【题型】填空题　【知识点】立体几何　【难度】medium
已知点$S,A,B,C$均在半径为$2$的球面上，$\triangle ABC$是边长为$3$的等边三角形，$SA\perp$平面$ABC$，则$SA=\underline{\qquad\qquad}$.
【解答】
\vspace{0.5cm}
\noindent\textbf{【答案】$2$}

\vspace{0.5cm}
\noindent\textbf{【分析】先用正弦定理求底面外接圆半径，再结合直棱柱的外接球以及球的性质运算求解.}

\vspace{0.5cm}
\noindent\textbf{【详解】如图，将三棱锥$S-ABC$转化为正三棱柱$SMN-ABC$，}
\noindent\textbf{设$\triangle ABC$的外接圆圆心为$O_1$，半径为$r$，}
\noindent\textbf{则$2r=\dfrac{AB}{\sin\angle ACB}=\dfrac{3}{\dfrac{\sqrt{3}}{2}}=2\sqrt{3}$，可得$r=\sqrt{3}$，}
\noindent\textbf{设三棱锥$S-ABC$的外接球球心为$O$，连接$OA,OO_1$，则$OA=2,OO_1=\dfrac{1}{2}SA$，}
\noindent\textbf{因为$OA^2=OO_1^2+O_1A^2$，即$4=3+\dfrac{1}{4}SA^2$，解得$SA=2$.}
\noindent\textbf{故答案为：$2$.}

\vspace{0.5cm}
\noindent\textbf{【点睛】方法点睛：多面体与球切、接问题的求解方法}
\noindent\textbf{（1）涉及球与棱柱、棱锥的切、接问题时，一般过球心及多面体的特殊点(一般为接、切点)或线作截面，把空间问题转化为平面问题求解；}
\noindent\textbf{（2）若球面上四点$P、A、B、C$构成的三条线段$PA、PB、PC$两两垂直，且$PA=a$，$PB=b$，$PC=c$，一般把有关元素“补形”成为一个球内接长方体，根据$4R^2=a^2+b^2+c^2$求解；}
\noindent\textbf{（3）正方体的内切球的直径为正方体的棱长；}
\noindent\textbf{（4）球和正方体的棱相切时，球的直径为正方体的面对角线长；}
\noindent\textbf{（5）利用平面几何知识寻找几何体中元素间的关系，或只画内切、外接的几何体的直观图，确定球心的位置，弄清球的半径(直径)与该几何体已知量的关系，列方程(组)求解.}
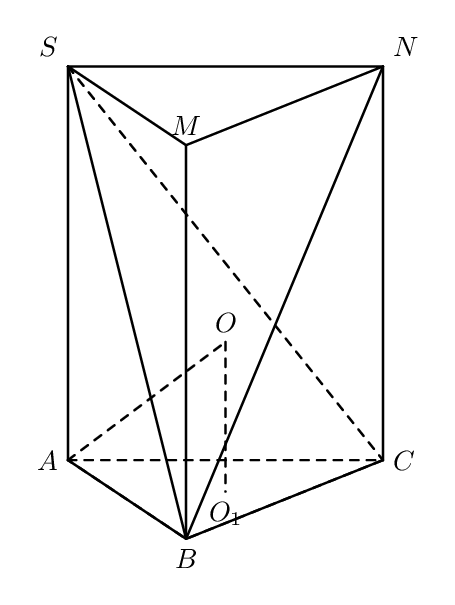